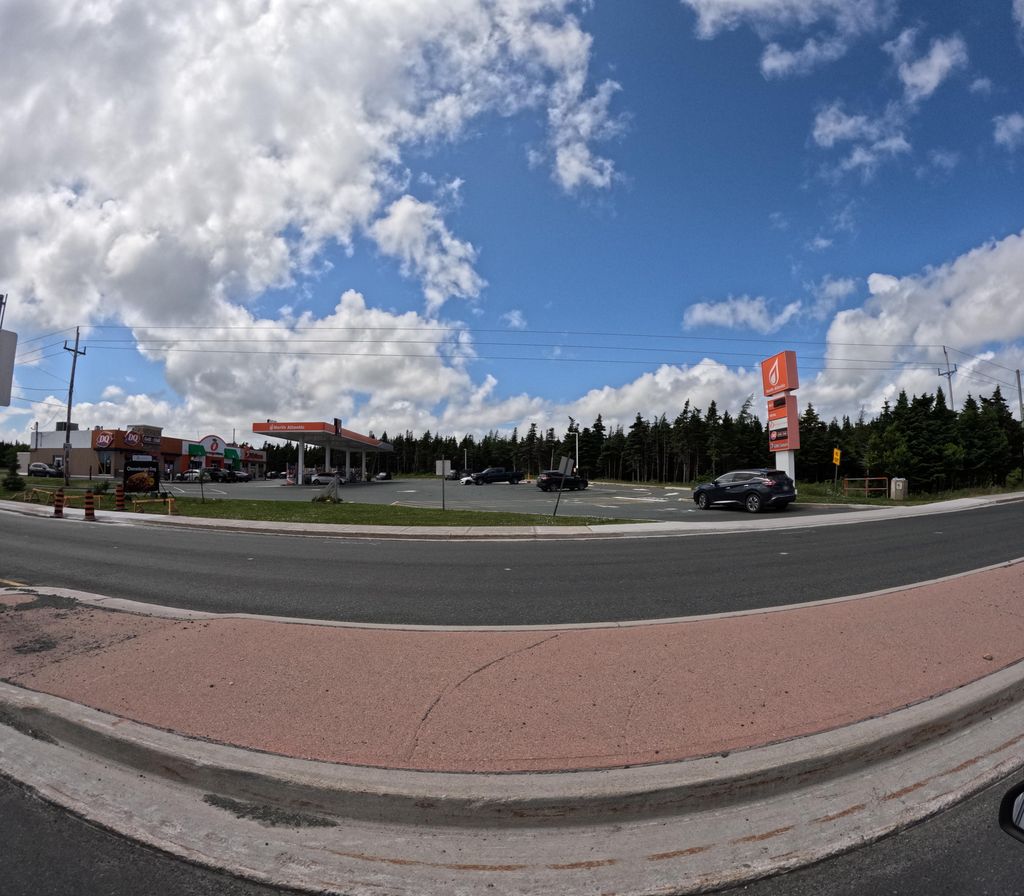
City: st_johns